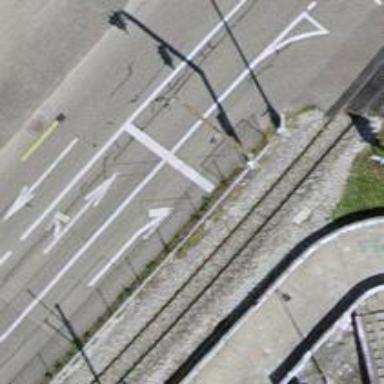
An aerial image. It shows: Road with traffic signals.